Field crop: maize
Growth stage: 2
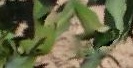
Species: maize